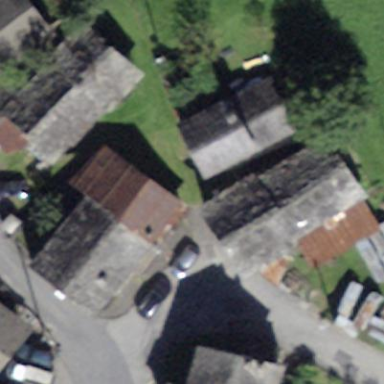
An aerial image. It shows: Residential building.